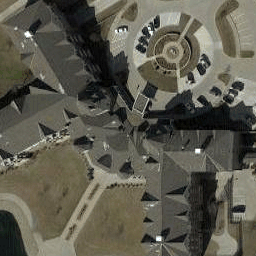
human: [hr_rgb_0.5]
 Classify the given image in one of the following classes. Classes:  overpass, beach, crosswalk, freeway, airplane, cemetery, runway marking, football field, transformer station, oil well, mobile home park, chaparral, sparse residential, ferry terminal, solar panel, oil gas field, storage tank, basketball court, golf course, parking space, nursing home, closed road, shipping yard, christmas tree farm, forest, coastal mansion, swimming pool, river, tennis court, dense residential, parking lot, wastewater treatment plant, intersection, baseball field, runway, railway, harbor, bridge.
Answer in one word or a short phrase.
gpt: nursing home